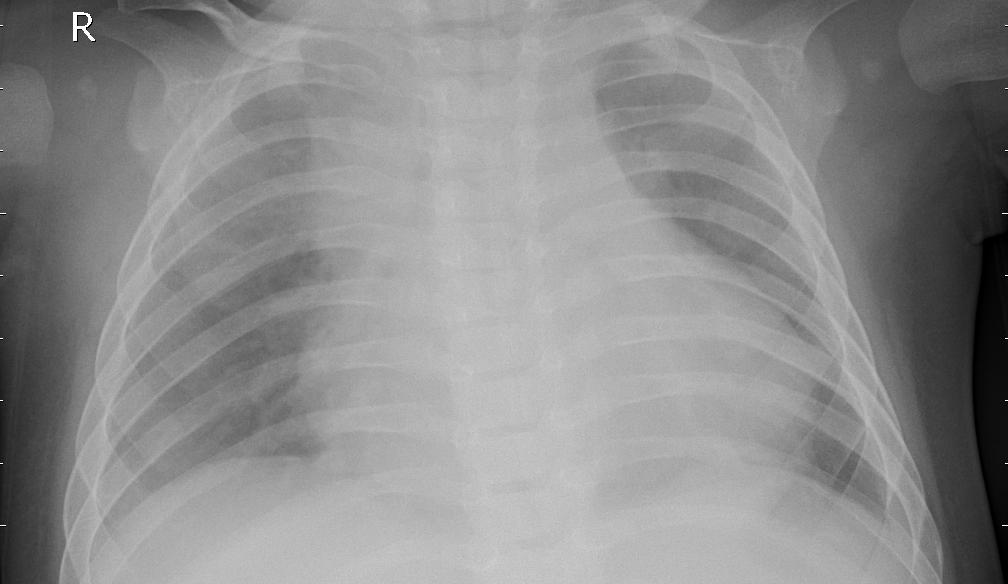
Diagnosis: PNEUMONIA